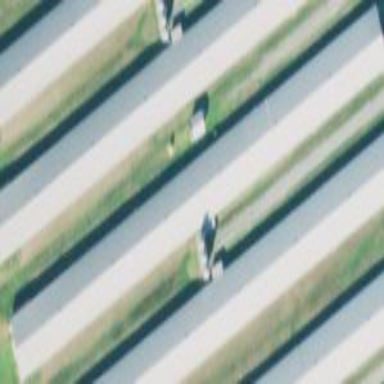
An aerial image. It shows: Poultry house.